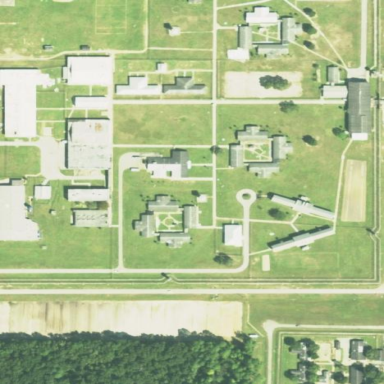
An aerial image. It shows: Prison.